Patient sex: M
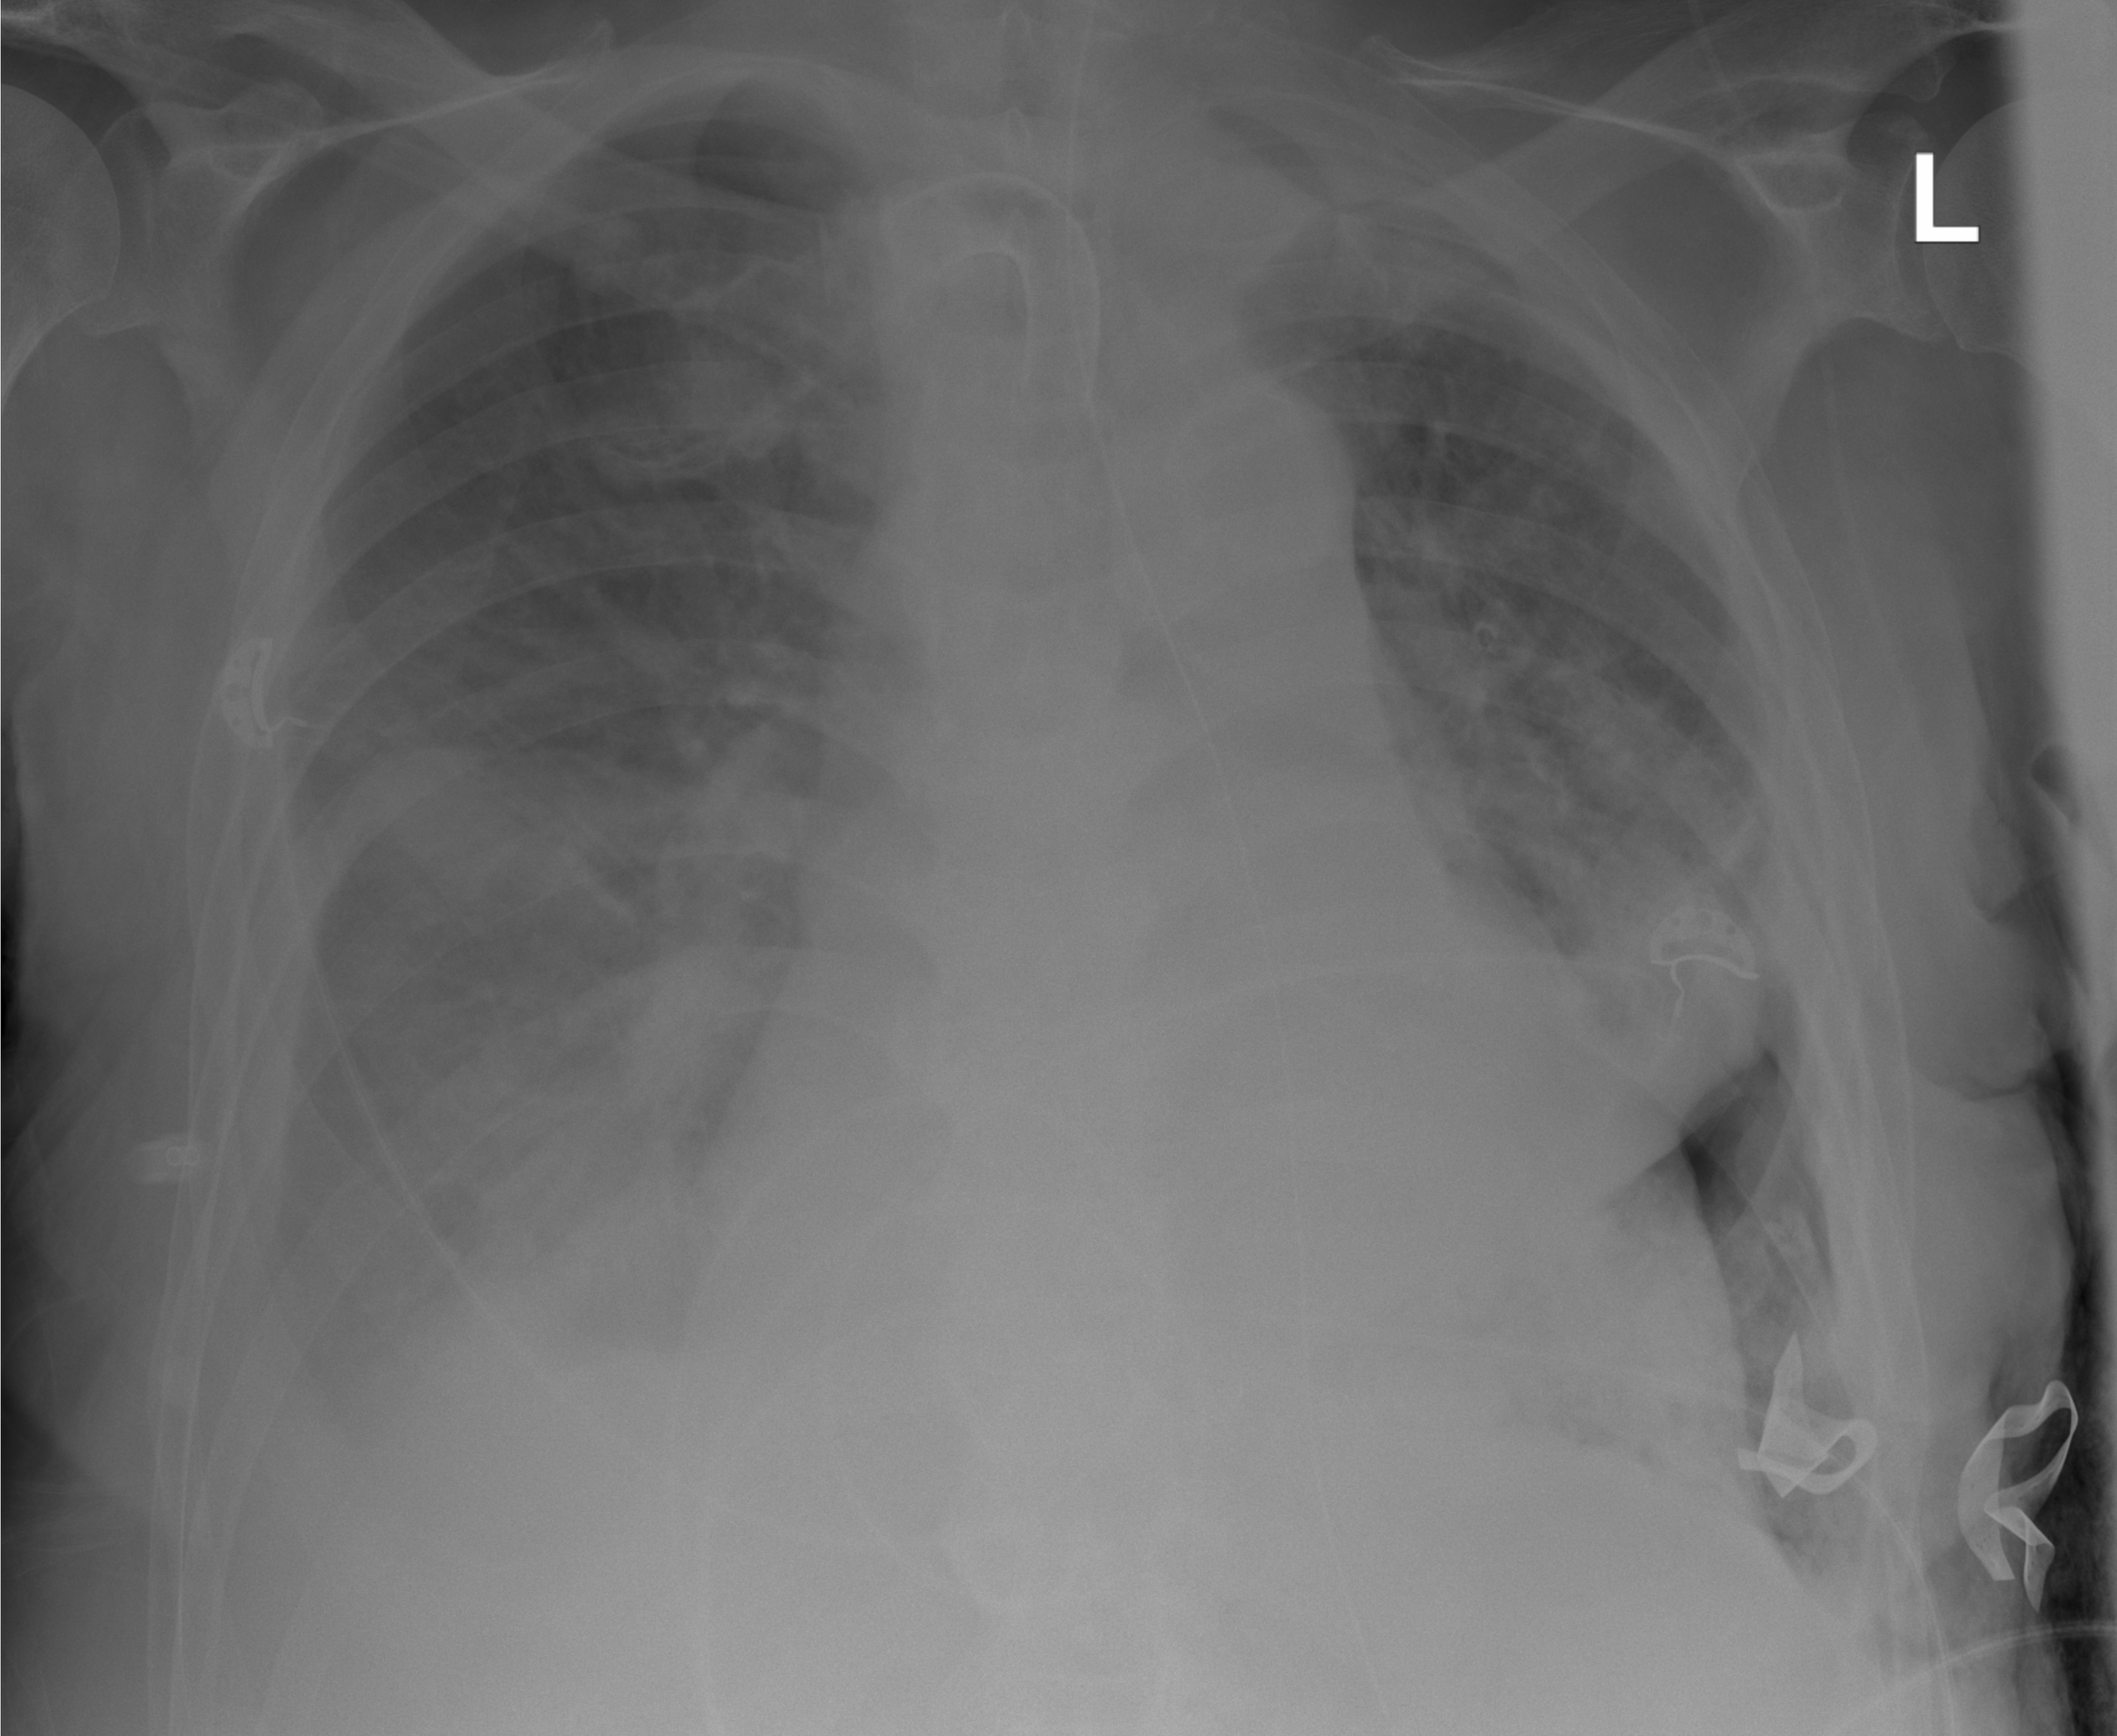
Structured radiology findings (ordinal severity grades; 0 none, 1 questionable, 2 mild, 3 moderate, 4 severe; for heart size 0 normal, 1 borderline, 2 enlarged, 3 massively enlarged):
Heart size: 2
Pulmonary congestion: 2
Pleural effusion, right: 2
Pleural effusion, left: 2
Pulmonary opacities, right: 2
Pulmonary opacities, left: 1
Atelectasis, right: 2
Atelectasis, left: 2